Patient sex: F
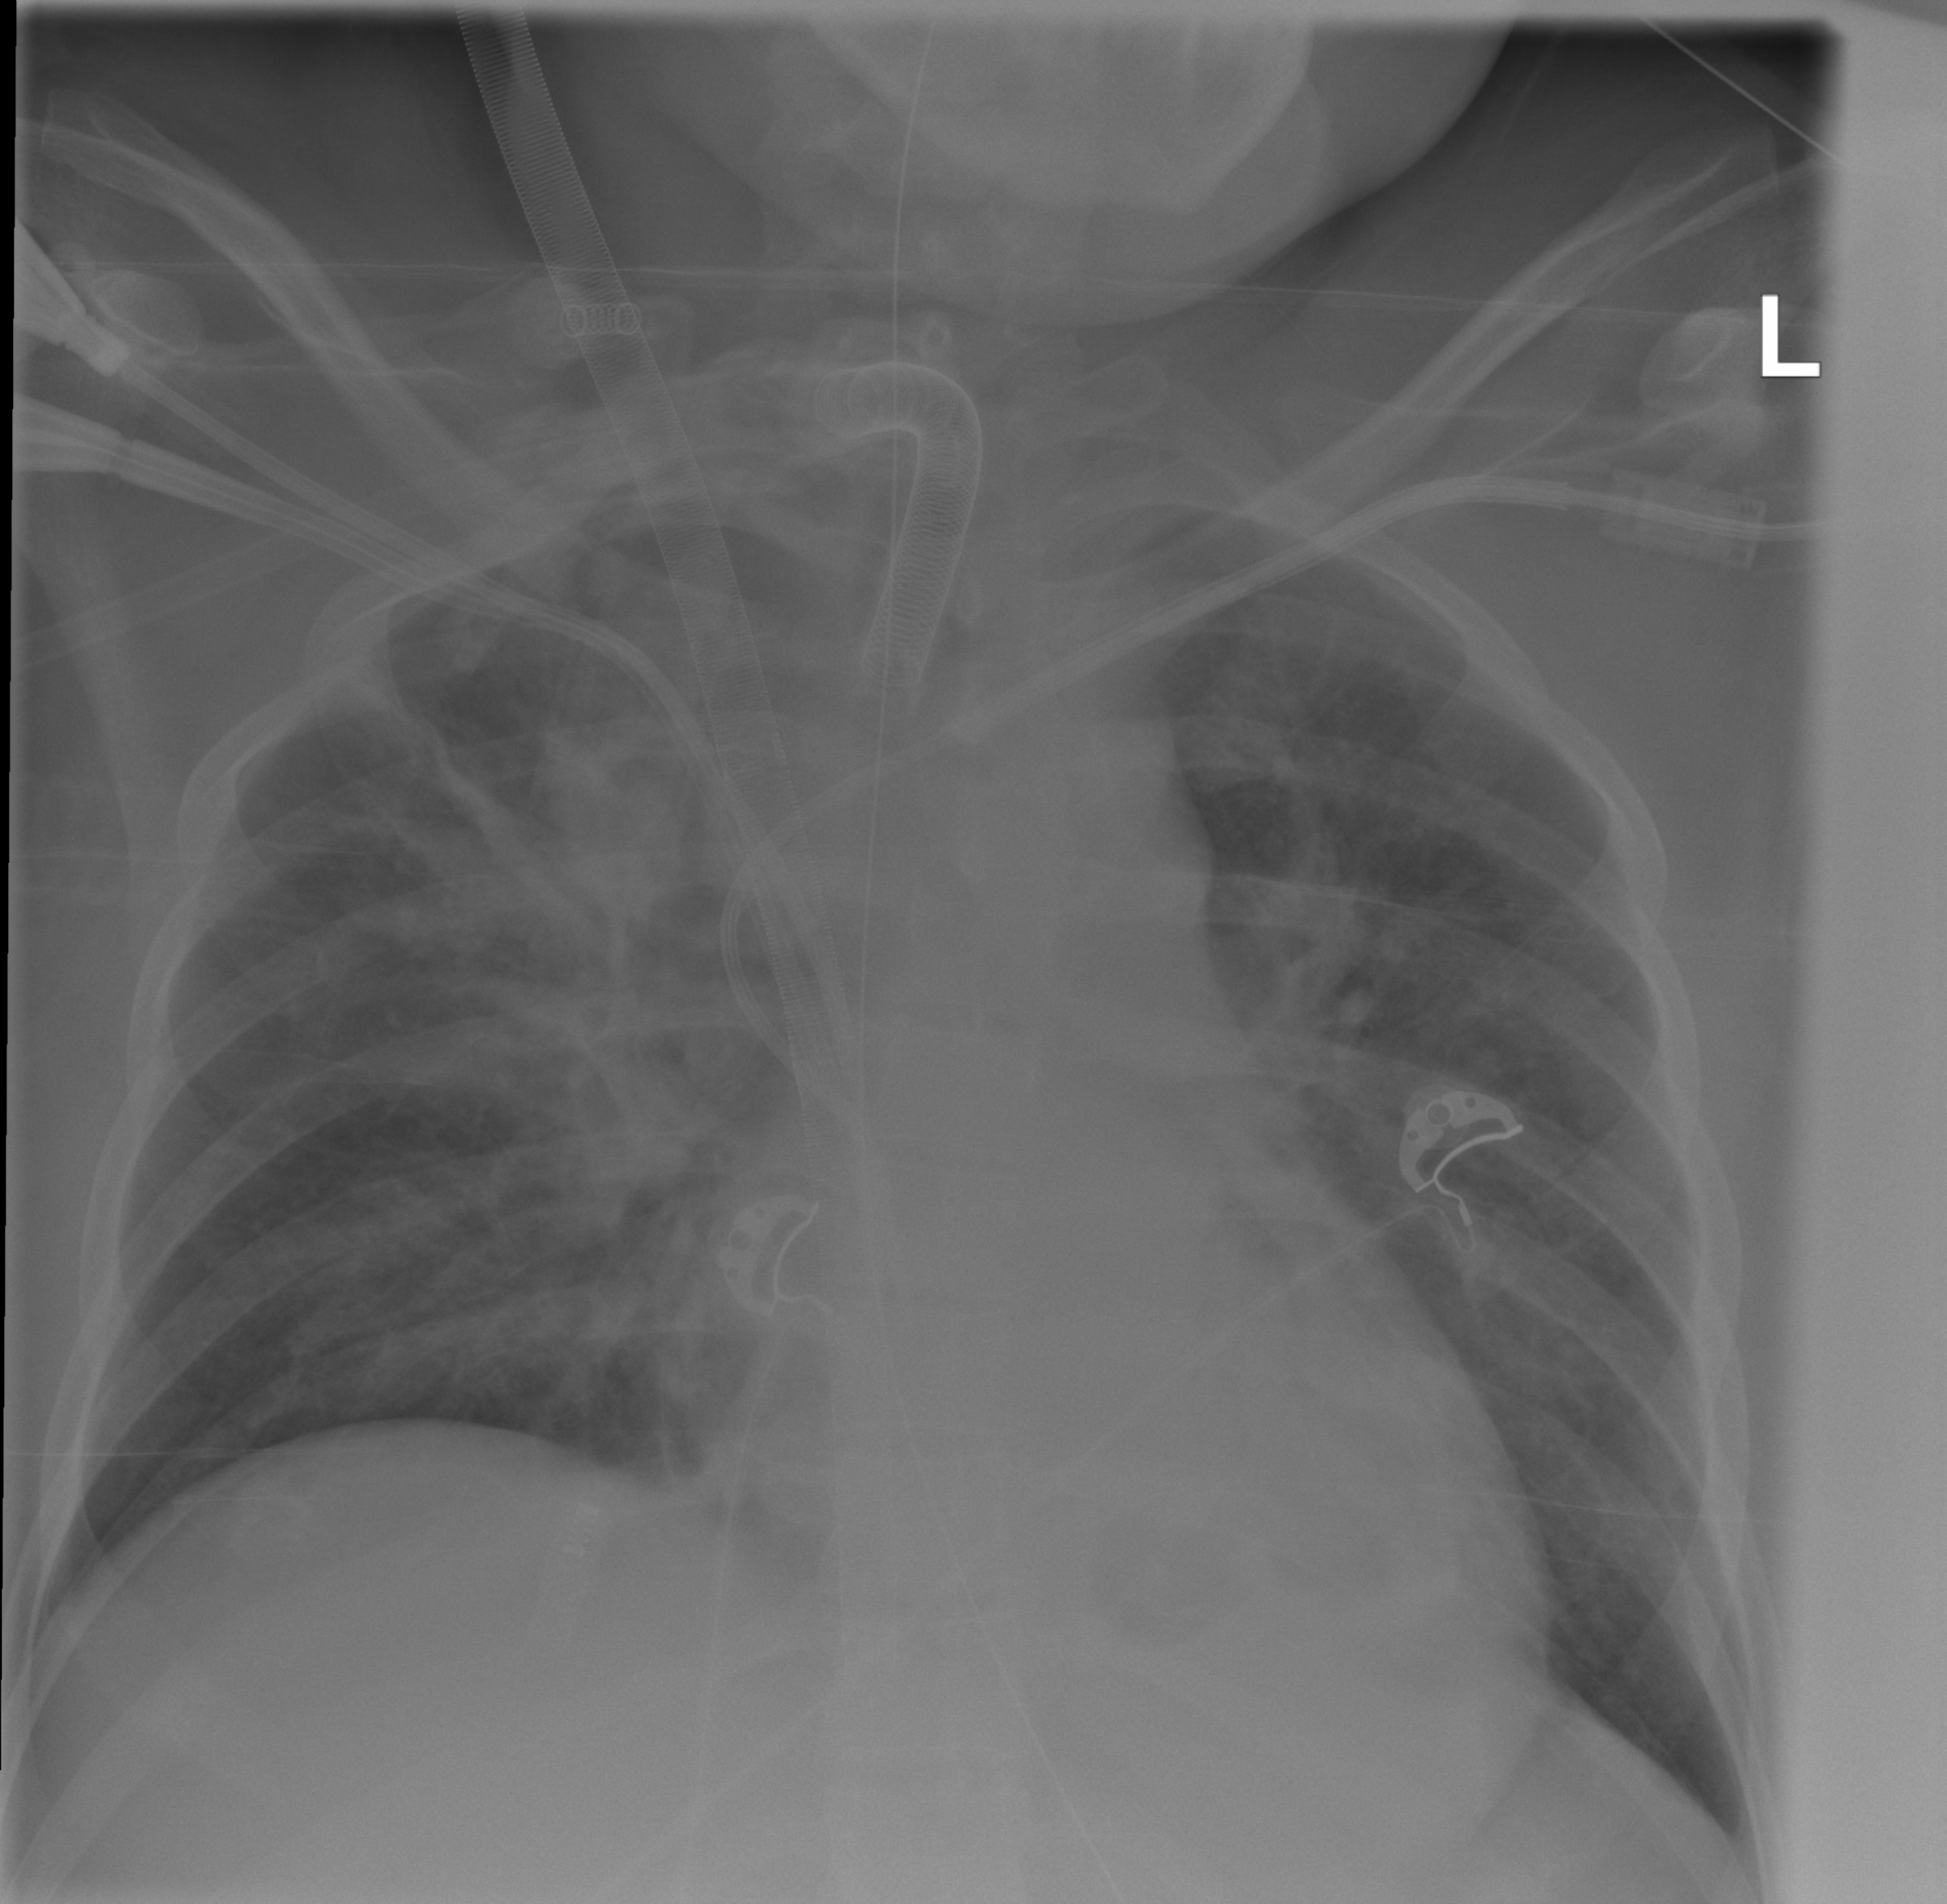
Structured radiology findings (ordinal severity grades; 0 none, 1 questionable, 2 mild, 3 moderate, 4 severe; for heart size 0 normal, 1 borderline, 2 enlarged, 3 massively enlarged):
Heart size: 1
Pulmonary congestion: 2
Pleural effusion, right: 0
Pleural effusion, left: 0
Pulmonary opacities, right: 2
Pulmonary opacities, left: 2
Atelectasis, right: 2
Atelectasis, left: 0